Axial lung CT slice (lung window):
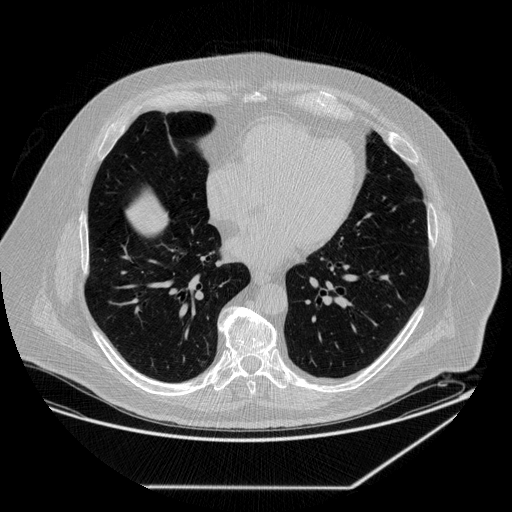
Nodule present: no